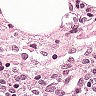
Metastatic tissue present: no